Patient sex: F
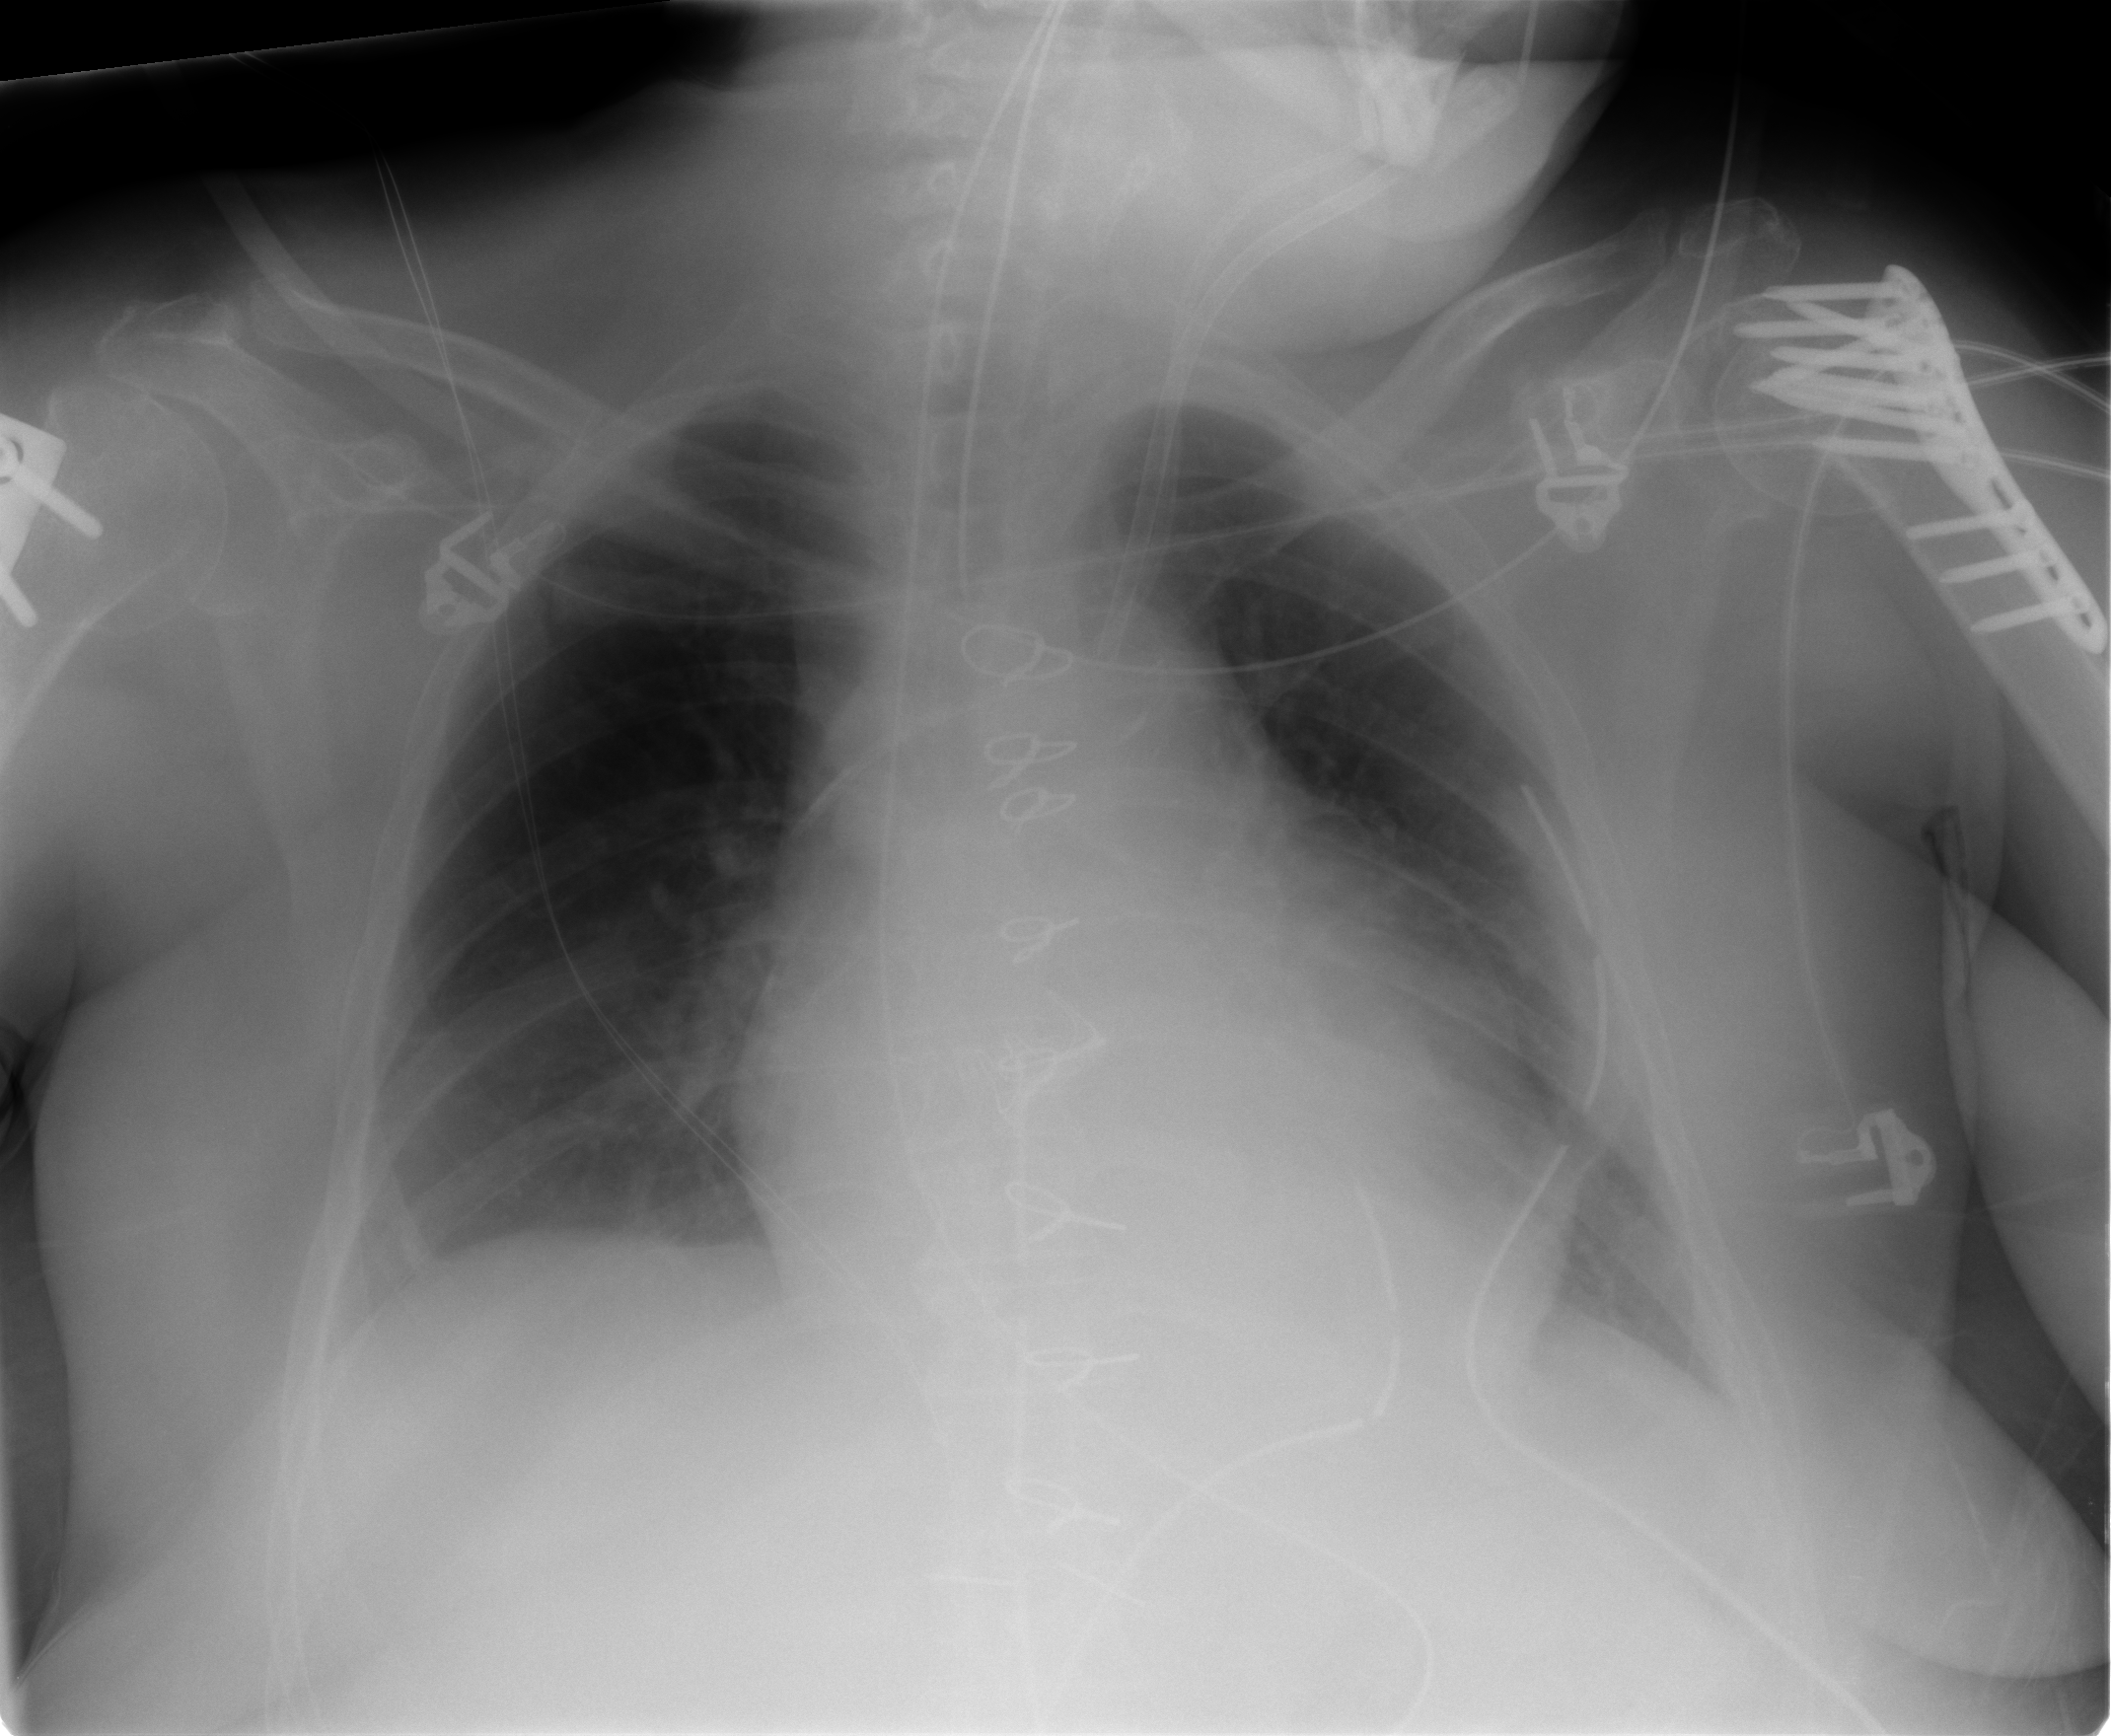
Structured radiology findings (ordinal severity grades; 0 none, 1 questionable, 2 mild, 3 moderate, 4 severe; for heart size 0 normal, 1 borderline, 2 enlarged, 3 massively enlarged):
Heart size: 2
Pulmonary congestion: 0
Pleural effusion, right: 0
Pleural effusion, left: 0
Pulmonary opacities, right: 0
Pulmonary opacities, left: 0
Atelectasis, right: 0
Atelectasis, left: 2